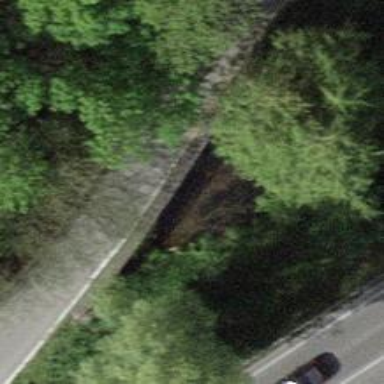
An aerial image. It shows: Asphalt path on bridge in agricultural area.